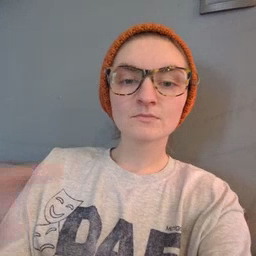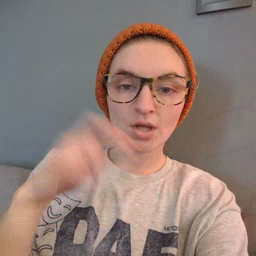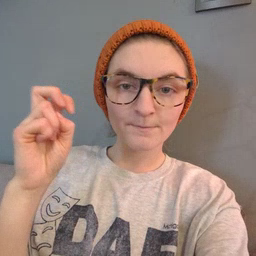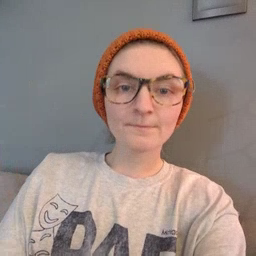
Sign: jump